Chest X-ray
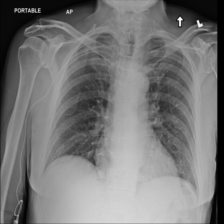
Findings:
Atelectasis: negative
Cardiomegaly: negative
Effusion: negative
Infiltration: positive
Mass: negative
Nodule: negative
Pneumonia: negative
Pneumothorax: negative
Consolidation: negative
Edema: negative
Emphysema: negative
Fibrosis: negative
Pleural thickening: negative
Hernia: negative